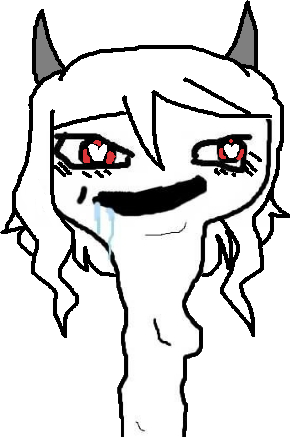
Label: 5_Brainlet